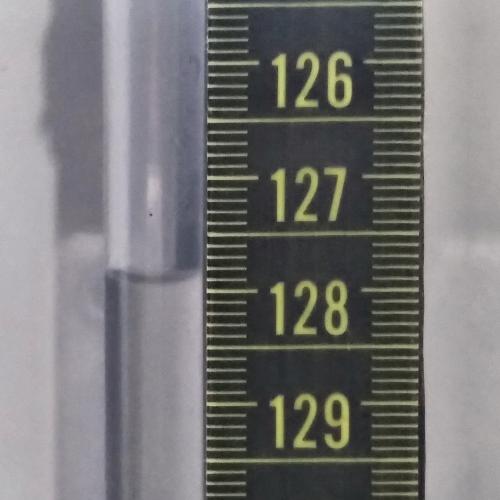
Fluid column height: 127.9 cm